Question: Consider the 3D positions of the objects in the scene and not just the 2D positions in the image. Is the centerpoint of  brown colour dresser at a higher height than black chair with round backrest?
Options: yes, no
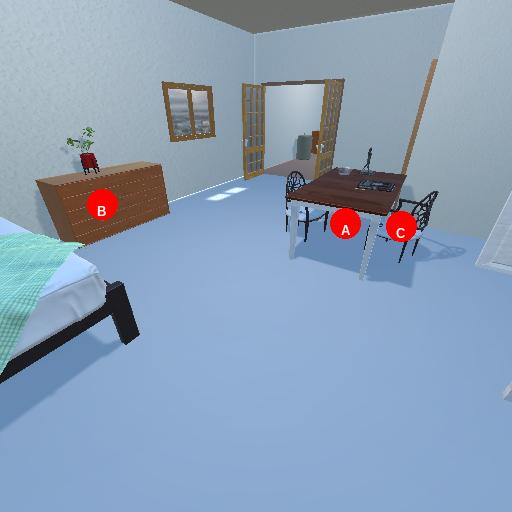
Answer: yes